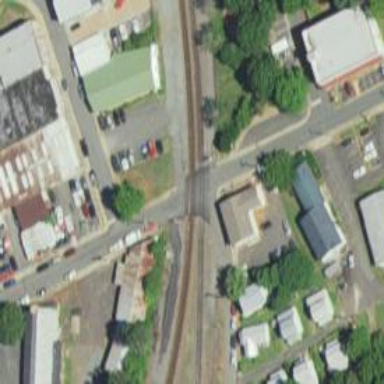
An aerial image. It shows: Level crossing along the railway.